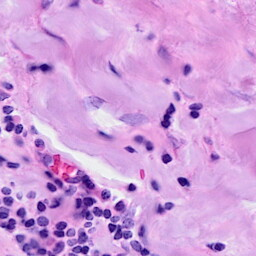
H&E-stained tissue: Breast